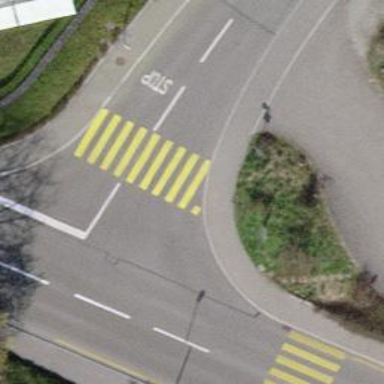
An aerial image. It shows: Asphalt sidewalk along the footway.